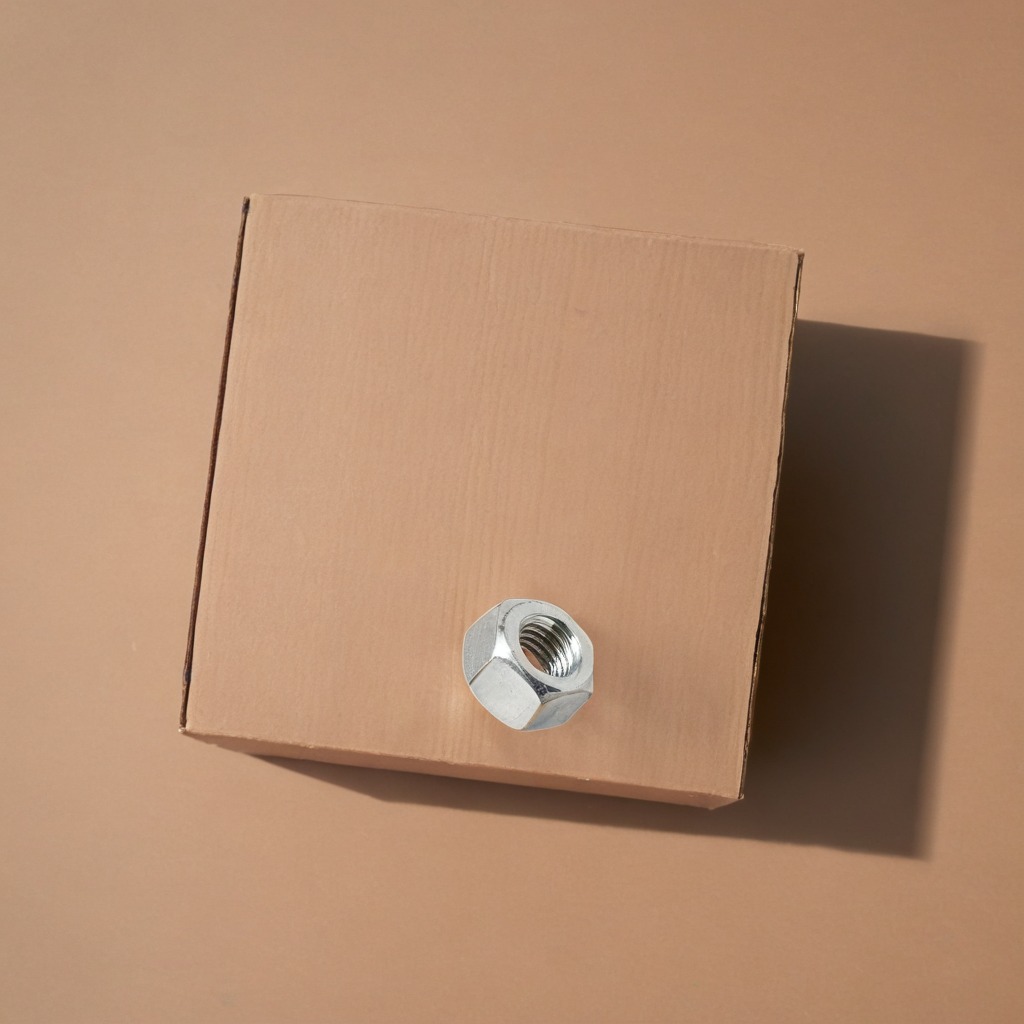
A metal nut is lying on the cardboard box surface.